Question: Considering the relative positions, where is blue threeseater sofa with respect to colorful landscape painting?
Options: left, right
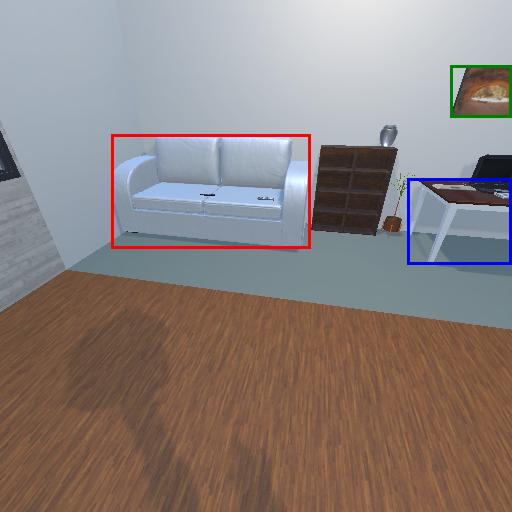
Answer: left